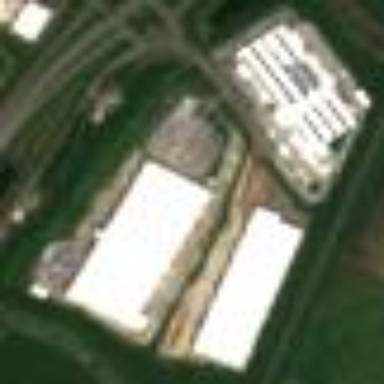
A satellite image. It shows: Industrial area featuring warehouse.